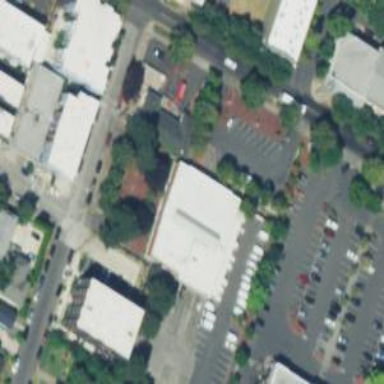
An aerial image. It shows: Building that serves as post office.